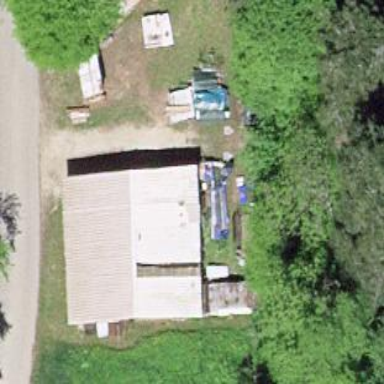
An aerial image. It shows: Warehouse.